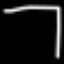
Label: pants